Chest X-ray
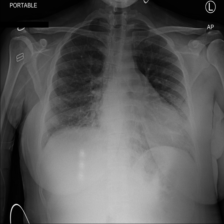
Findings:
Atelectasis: negative
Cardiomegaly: negative
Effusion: negative
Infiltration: negative
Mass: negative
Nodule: negative
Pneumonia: negative
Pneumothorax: negative
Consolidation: negative
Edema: negative
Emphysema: negative
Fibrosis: negative
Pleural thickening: negative
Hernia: negative